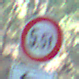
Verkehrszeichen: TatsaechlicheMasse
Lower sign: RichtungsangabeDurchPfeile2
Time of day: MorningAfternoon
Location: Outdoor (Nature)
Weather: Clear
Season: NotSpecified
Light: Natural